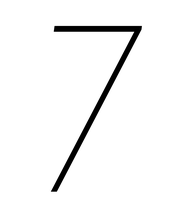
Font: Roboto-Italic_Condensed_Thin_Italic